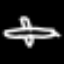
Label: airplane